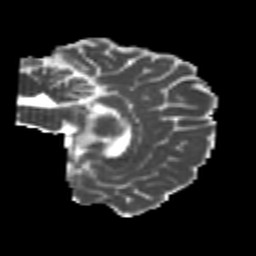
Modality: MD
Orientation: sagittal
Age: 25
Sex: male
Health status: healthy
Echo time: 0.074 s